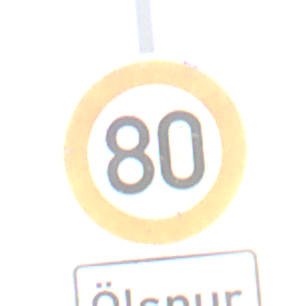
Verkehrszeichen: Geschwindigkeit80
Zusatzzeichen unten: HinweiseAufGefahrenDurchVerbaleAngabe1
Umgebung: Outdoor, Nature
Tageszeit: SunriseSunset
Wetter: PartlyCloudy
Licht: Natural
Jahreszeit: NotSpecified
Kontrast: HighContrast